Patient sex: M
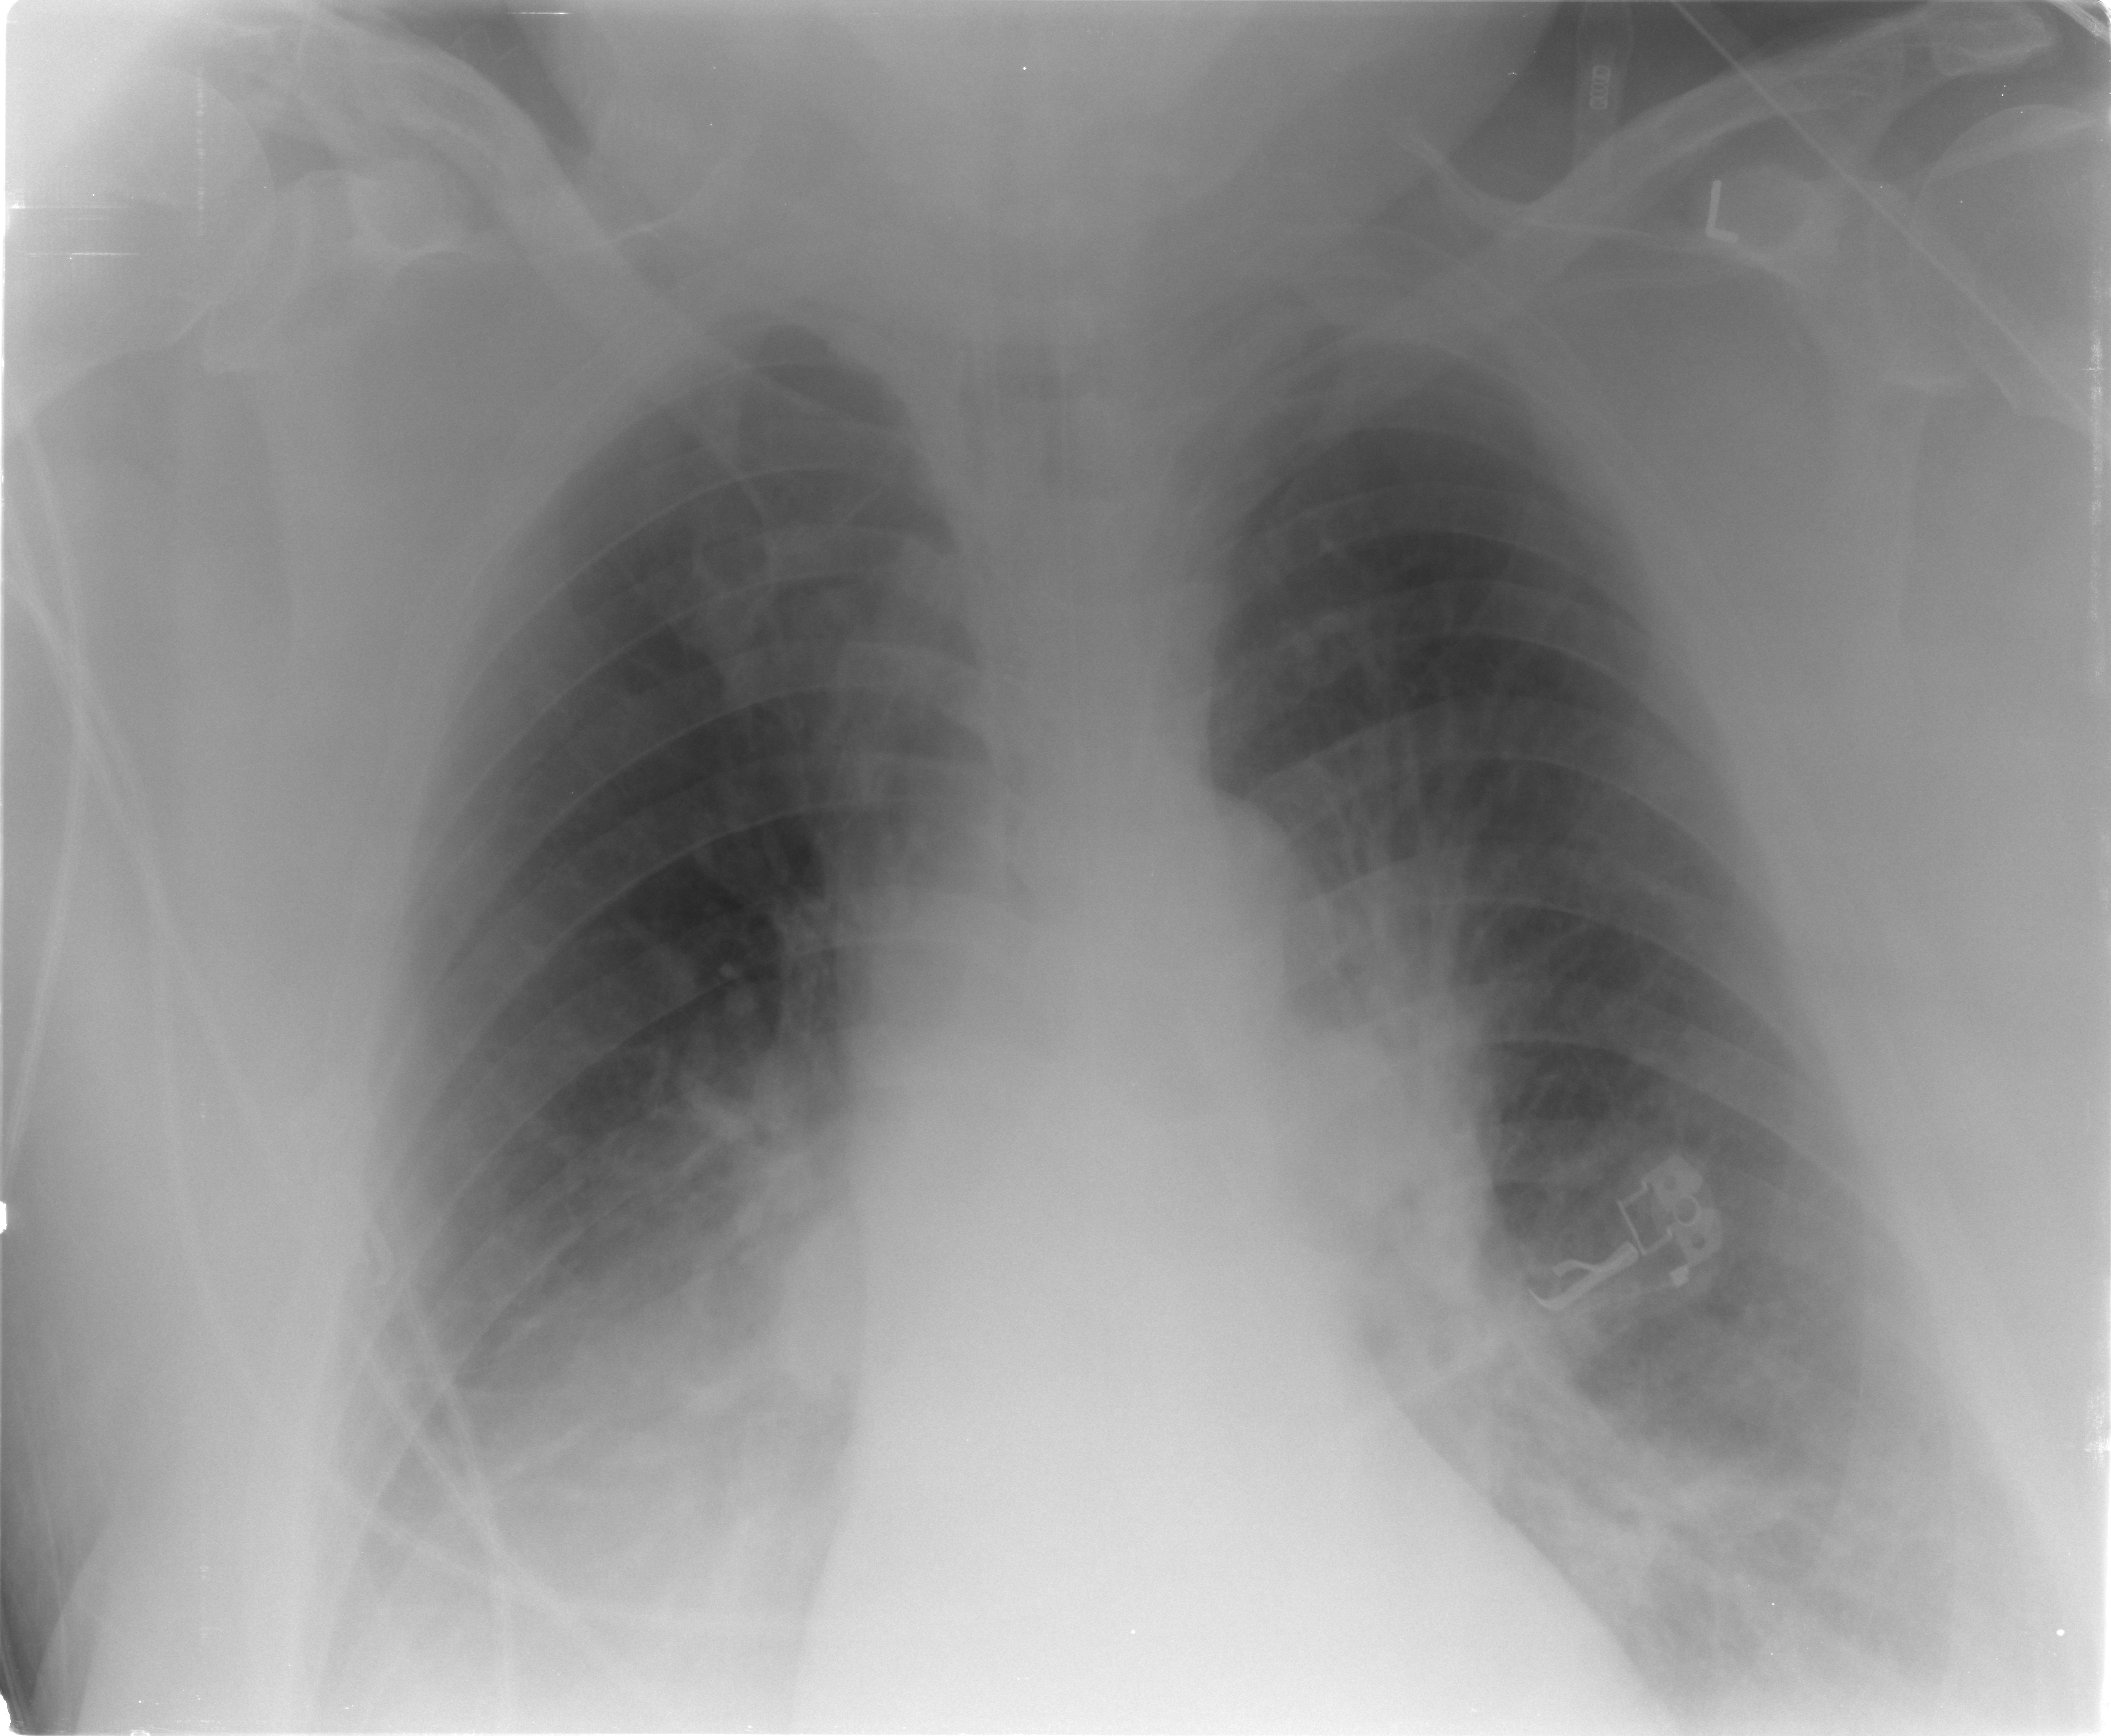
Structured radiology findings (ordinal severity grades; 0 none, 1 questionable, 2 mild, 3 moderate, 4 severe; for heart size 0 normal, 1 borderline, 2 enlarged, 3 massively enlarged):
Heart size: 0
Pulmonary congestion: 3
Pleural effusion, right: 2
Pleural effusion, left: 2
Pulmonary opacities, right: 0
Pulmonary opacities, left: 2
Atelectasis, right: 0
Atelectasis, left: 2